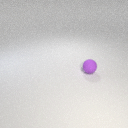
small purple rubber sphere